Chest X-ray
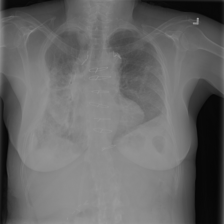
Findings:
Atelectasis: negative
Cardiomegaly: negative
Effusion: positive
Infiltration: negative
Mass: negative
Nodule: negative
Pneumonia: negative
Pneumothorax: negative
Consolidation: negative
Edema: negative
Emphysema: negative
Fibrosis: negative
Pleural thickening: negative
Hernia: negative